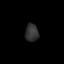
Tissue: prostate
Cell type: T cells
Senescence score: 0.2583
Nuclear area (px): 224
Mean DAPI intensity: 50.4375